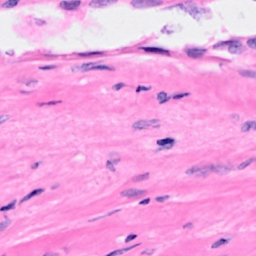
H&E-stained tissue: Breast